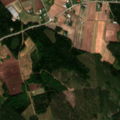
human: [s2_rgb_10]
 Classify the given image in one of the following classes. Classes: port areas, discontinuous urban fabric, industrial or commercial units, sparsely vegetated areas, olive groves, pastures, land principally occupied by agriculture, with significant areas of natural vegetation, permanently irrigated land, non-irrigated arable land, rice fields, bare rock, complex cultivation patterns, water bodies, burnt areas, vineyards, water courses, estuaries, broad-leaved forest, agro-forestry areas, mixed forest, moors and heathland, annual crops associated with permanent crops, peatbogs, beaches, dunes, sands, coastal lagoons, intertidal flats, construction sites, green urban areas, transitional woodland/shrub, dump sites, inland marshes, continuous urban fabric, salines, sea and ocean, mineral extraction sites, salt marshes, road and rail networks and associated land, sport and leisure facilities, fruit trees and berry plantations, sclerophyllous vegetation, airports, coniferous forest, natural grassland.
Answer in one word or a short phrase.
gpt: discontinuous urban fabric, non-irrigated arable land, coniferous forest, mixed forest, transitional woodland/shrub